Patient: sex M, age 68
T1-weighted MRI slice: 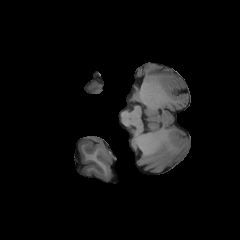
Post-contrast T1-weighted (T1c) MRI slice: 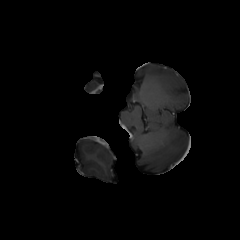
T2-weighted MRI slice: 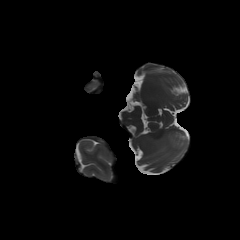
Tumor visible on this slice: no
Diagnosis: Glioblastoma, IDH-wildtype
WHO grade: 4